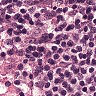
Metastatic tissue present: no